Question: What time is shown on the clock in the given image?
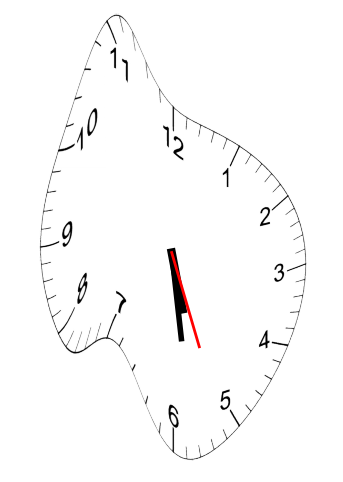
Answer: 05:28:26